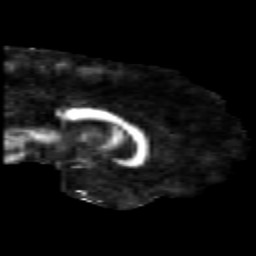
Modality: FA
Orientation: sagittal
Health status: healthy
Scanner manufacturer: siemens
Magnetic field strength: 3 T
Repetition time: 10 s
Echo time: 0.092 s